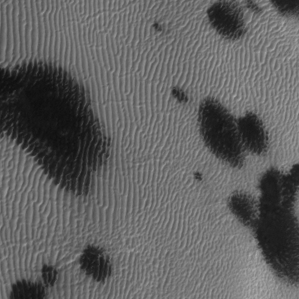
Label: frost